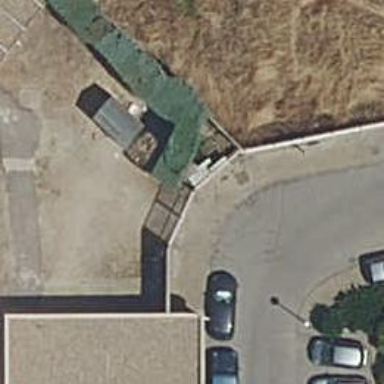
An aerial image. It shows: Metal fence.